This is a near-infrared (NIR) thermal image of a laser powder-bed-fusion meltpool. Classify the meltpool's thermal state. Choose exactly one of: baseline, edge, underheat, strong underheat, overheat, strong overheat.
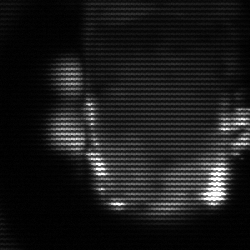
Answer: baseline